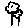
Label: flower